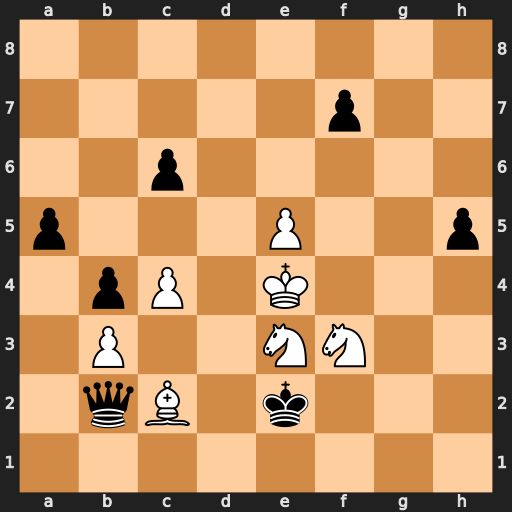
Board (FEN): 8/5p2/2p5/p3P2p/1pP1K3/1P2NN2/1qB1k3/8
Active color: w
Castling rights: -
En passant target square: -
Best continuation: Bd3+ Kf2 Nd1+ Kg3 Nxb2